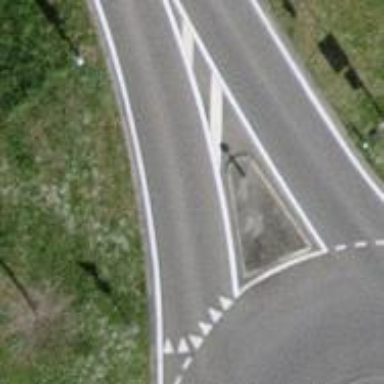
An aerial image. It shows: Tertiary road.